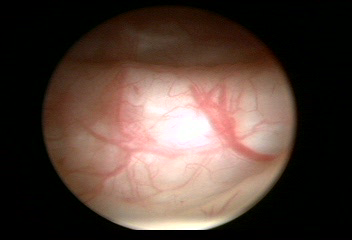
Modality: WLC
Class: Normal mucosa
Bladder cancer association: No